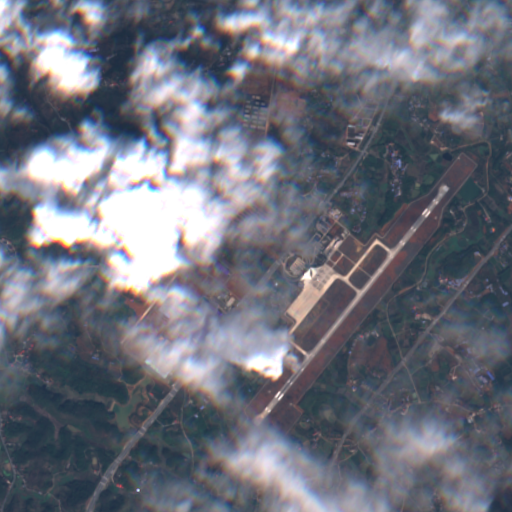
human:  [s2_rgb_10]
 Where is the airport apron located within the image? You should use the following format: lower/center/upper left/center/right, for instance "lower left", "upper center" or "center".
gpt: The airport apron is located in the center of the image.
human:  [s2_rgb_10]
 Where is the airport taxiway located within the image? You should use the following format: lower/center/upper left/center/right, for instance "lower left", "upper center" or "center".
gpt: The airport taxiway is located in the center right of the image.
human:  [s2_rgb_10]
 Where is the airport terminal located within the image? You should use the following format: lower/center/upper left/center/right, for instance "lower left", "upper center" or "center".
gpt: The airport terminal is located in the center of the image.
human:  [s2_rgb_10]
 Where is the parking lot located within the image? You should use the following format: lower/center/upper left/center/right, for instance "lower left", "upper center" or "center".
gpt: The parking lot is located in the center of the image.
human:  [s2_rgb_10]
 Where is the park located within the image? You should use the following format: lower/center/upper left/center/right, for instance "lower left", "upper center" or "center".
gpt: There is no park in the image.